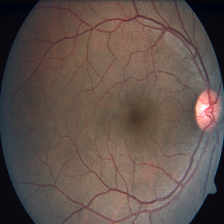
Diabetic retinopathy grade: Severe